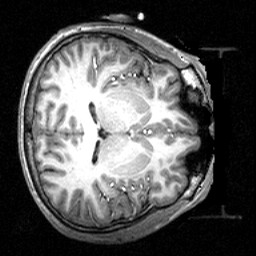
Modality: T1w
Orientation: axial
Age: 22
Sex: male